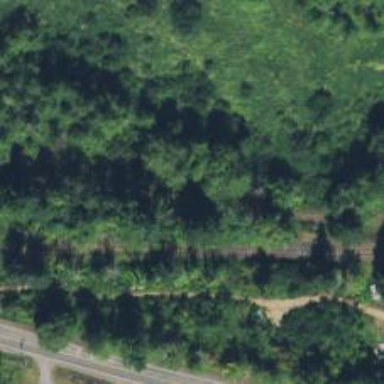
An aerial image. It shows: Disused railway line that has been preserved.